Field crop: maize
Growth stage: 2
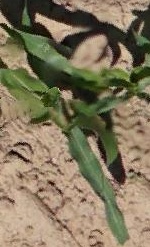
Species: maize